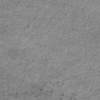
Label: not_dusty